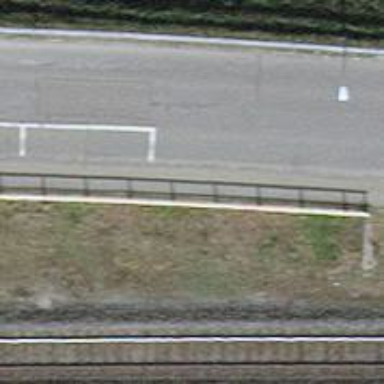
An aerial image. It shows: Railway buffer stop.